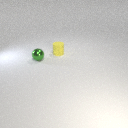
small green metal sphere in front of small yellow rubber cylinder